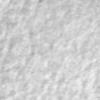
Label: no_change